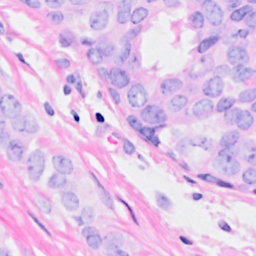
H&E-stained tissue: Breast